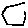
Label: hexagon